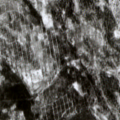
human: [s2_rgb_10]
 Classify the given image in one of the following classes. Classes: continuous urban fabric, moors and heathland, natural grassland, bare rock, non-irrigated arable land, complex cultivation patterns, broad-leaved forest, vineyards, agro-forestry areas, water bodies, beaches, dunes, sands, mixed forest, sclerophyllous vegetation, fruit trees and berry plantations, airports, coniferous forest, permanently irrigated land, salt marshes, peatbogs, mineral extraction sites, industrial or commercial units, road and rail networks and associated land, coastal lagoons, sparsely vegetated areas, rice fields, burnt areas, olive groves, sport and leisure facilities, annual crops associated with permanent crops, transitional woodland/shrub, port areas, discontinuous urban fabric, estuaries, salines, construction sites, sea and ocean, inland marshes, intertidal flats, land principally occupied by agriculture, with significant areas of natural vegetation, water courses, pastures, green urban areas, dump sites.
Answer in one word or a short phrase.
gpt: coniferous forest, mixed forest, transitional woodland/shrub